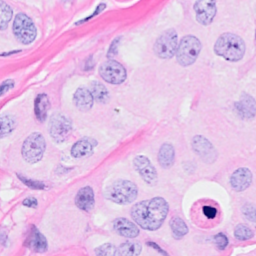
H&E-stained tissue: Breast